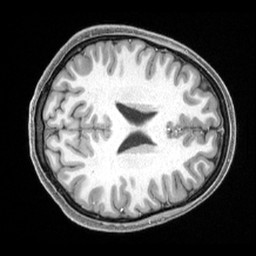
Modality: T1w
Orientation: axial